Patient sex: F
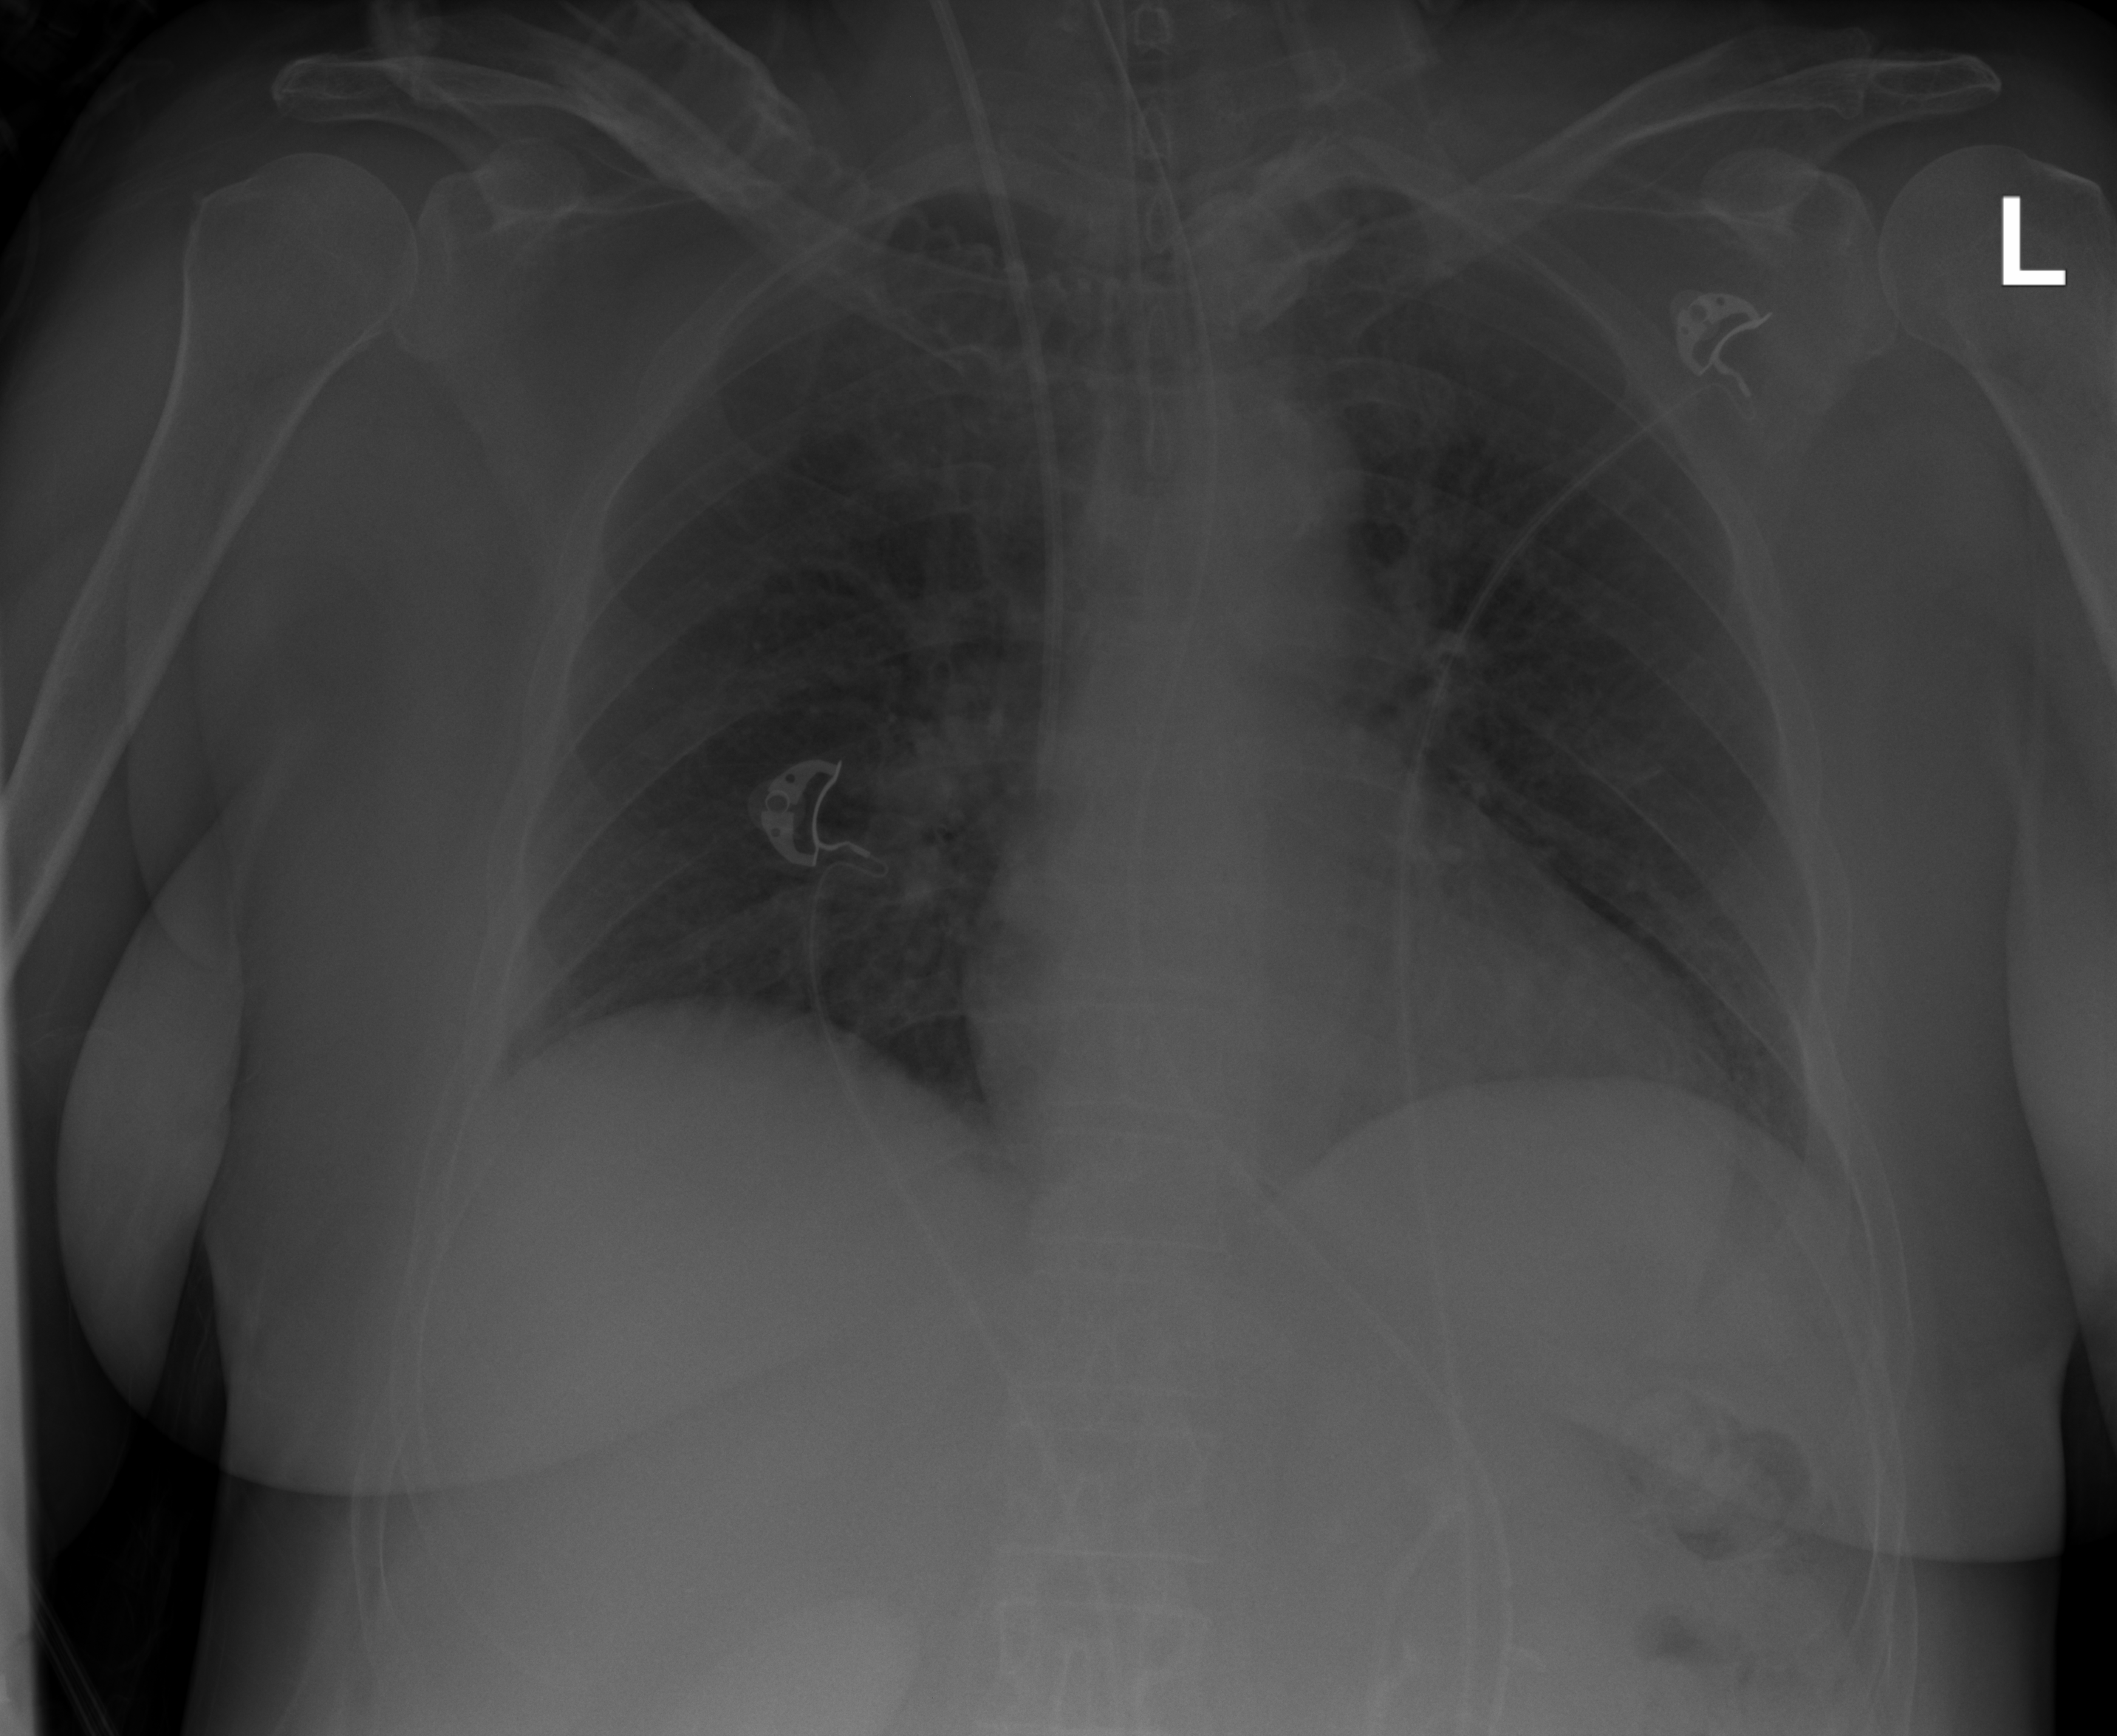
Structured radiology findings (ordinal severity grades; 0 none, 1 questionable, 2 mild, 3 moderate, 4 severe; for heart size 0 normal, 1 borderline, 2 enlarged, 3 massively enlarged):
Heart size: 0
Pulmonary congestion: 0
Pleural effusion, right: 0
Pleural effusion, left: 0
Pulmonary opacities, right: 0
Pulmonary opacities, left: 0
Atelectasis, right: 1
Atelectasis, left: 0